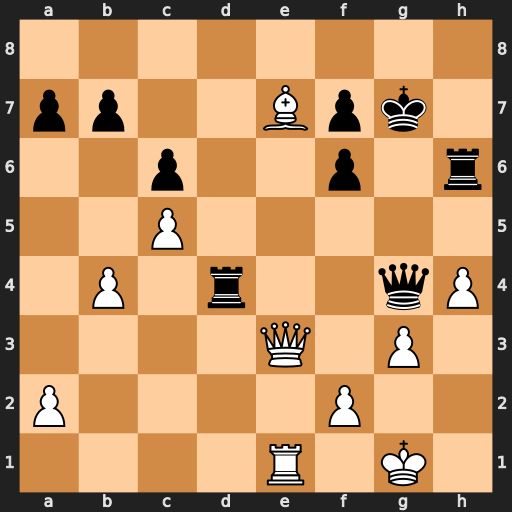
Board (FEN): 8/pp2Bpk1/2p2p1r/2P5/1P1r2qP/4Q1P1/P4P2/4R1K1
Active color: w
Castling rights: -
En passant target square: -
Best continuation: Bf8+ Kxf8 Qxh6+